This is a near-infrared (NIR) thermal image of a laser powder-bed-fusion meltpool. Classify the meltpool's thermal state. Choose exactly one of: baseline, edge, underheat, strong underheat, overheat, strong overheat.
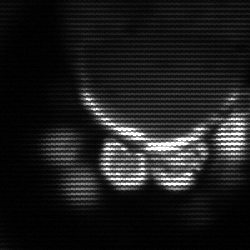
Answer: baseline